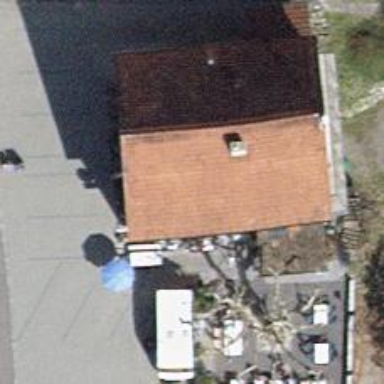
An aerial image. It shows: Restaurant.